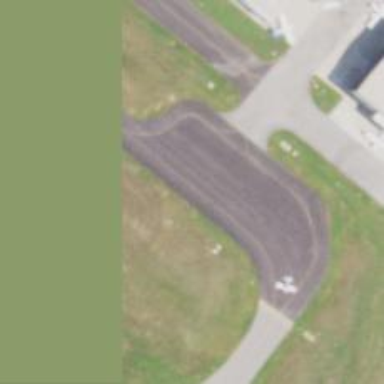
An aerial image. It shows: Image of taxiway at airport.